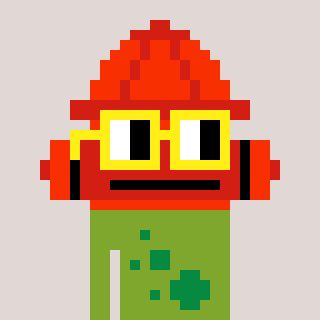
a pixel art character with square yellow glasses, a fire hydrant-shaped head and a slimegreen-colored body on a warm background